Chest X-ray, AP view. Patient: 63 years old, sex M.
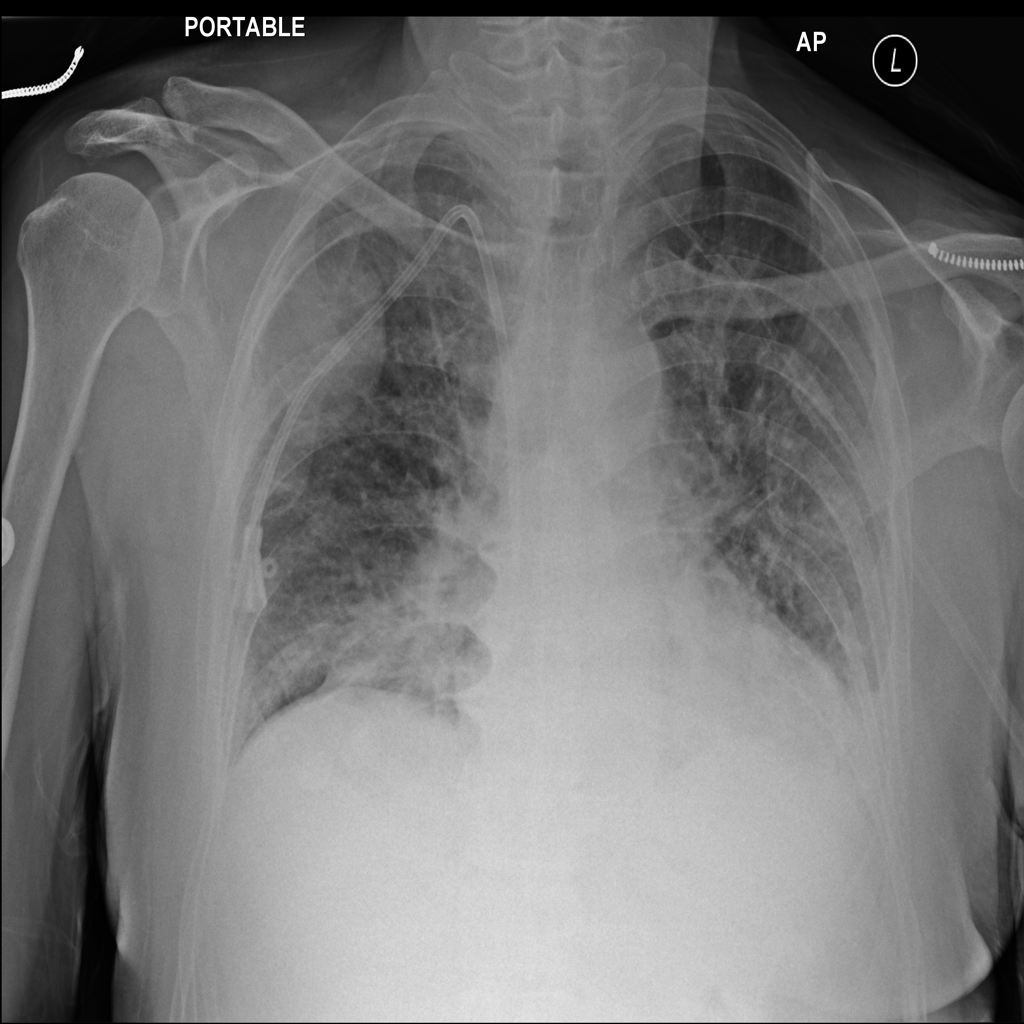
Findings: Edema, Infiltration, Mass